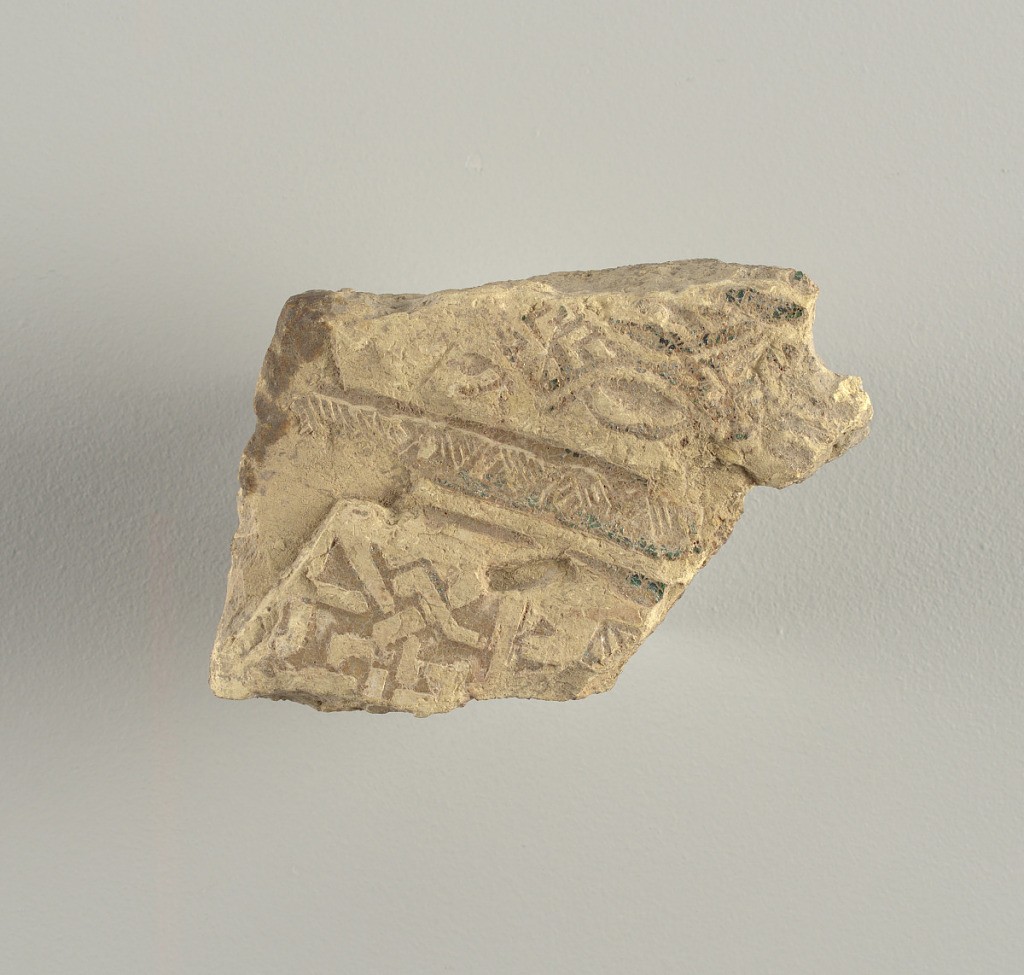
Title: Tile
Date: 1475–1500
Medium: Glazed earthenware
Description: White, black, green and brown glaze, applied by the cuerda seca technique. Geometrical design. Hispano-Moresque style.